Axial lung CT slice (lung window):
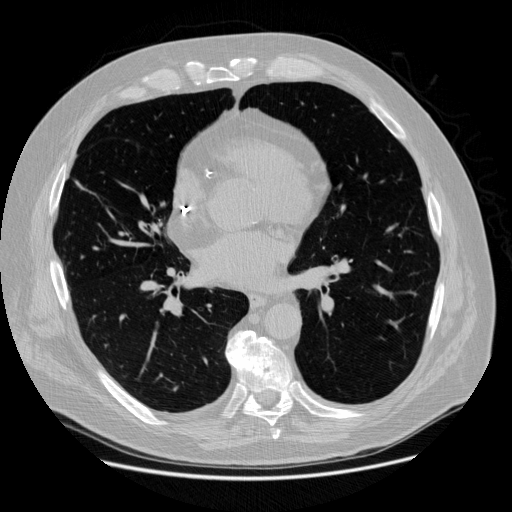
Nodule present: no